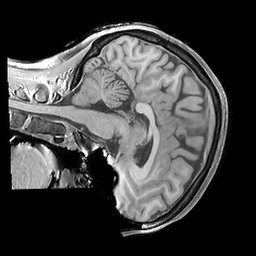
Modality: T1w
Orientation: sagittal
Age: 30
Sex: female
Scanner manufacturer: philips
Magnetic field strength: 3 T
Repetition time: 0.0076 s
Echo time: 0.002401 s